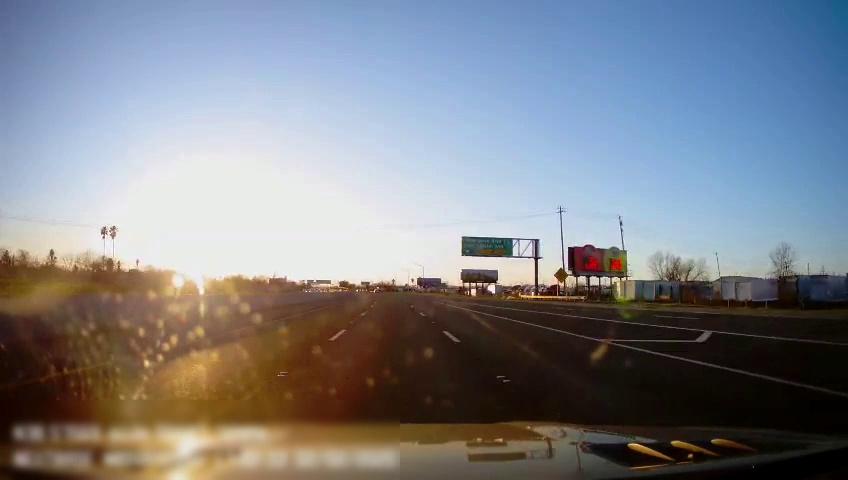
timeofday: Day
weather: Sunny
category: Drivable Space
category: Lanes | Alternate Lane
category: Lanes | Current Lane
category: Lanes | Current Lane
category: Lanes | Alternate Lane
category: Lanes | Current Lane
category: Lanes | Alternate Lane
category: Traffic | Signs
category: Traffic | Signs